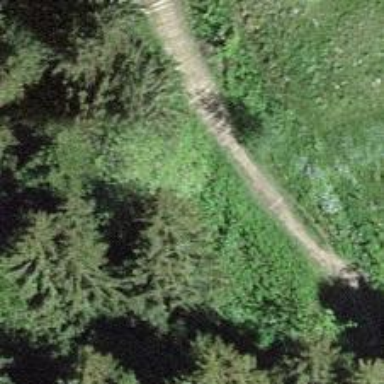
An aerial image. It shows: Path with track type of grade5.